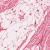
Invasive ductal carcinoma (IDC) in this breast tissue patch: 0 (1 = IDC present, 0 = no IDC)